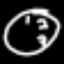
Label: clock